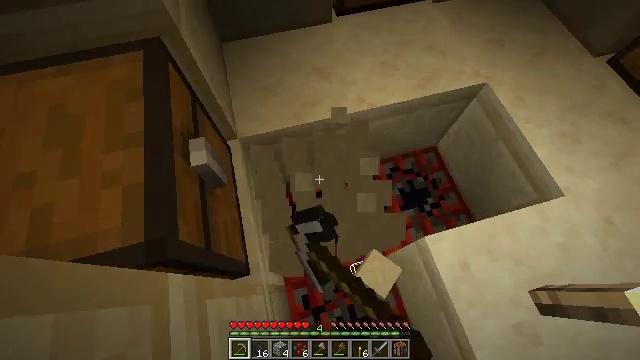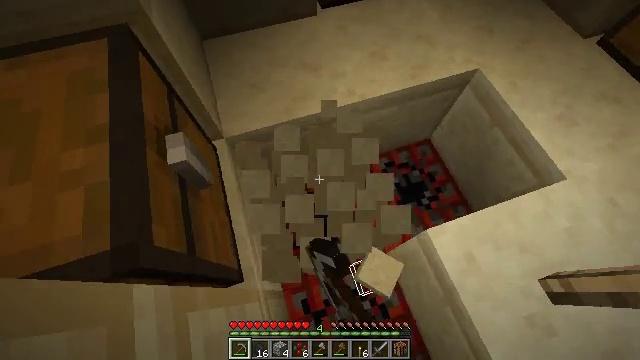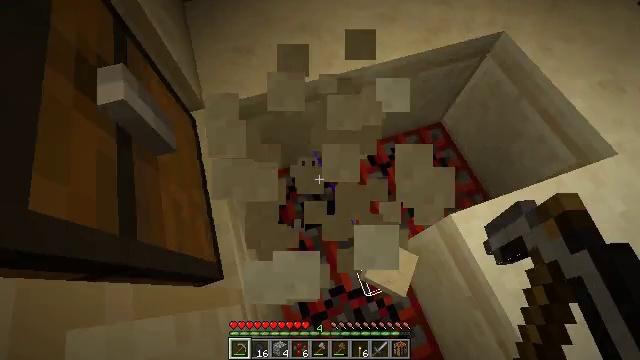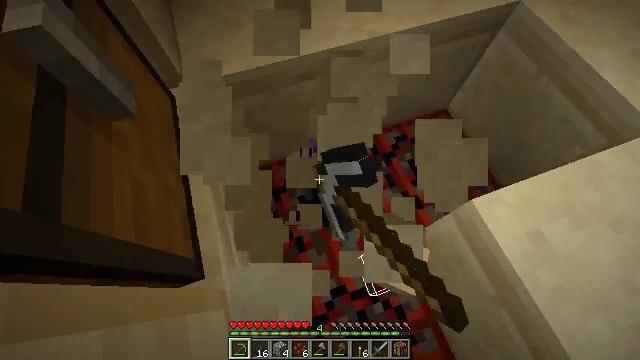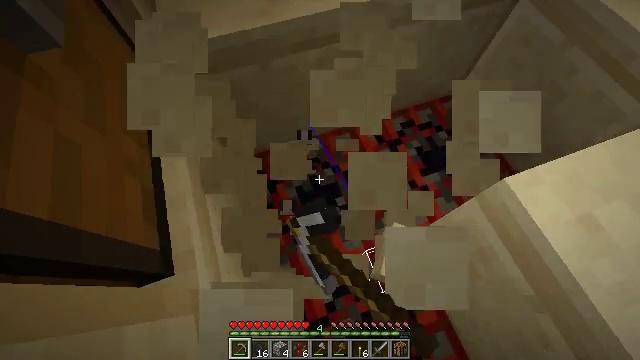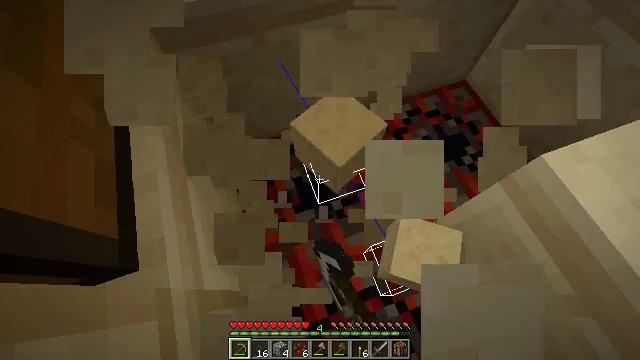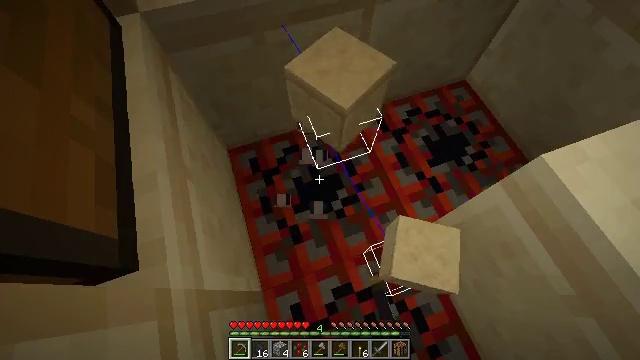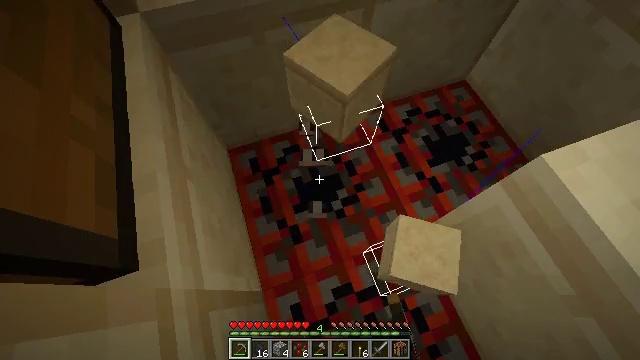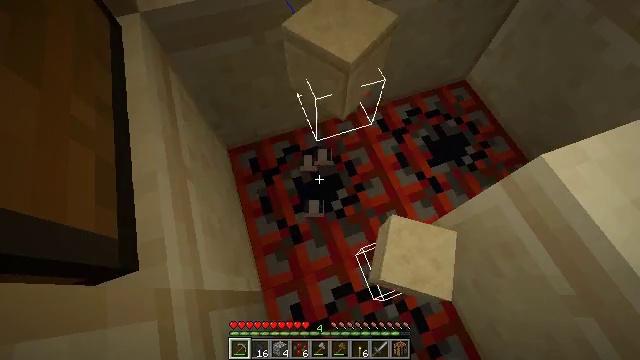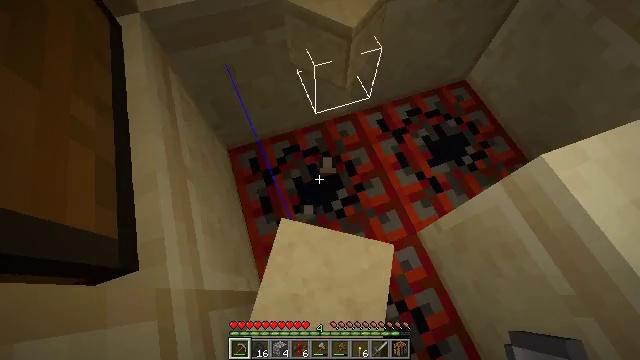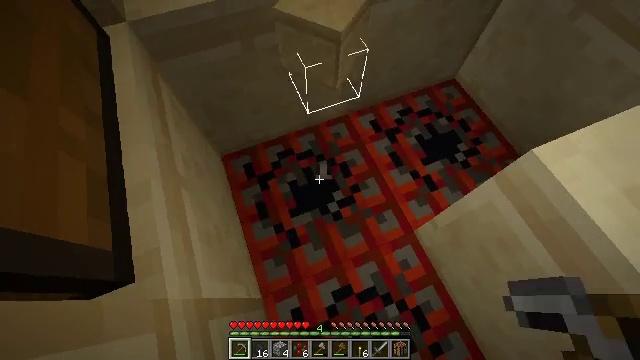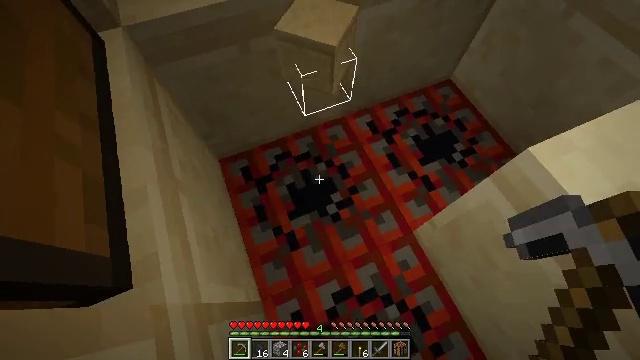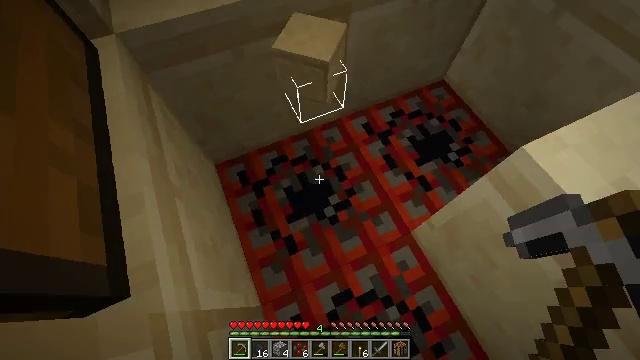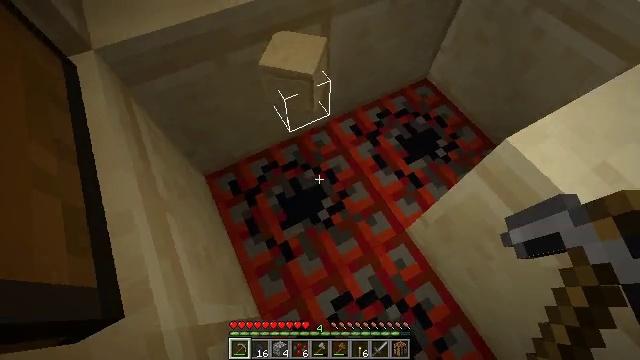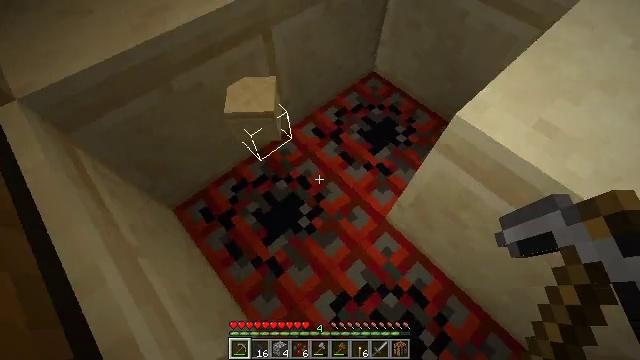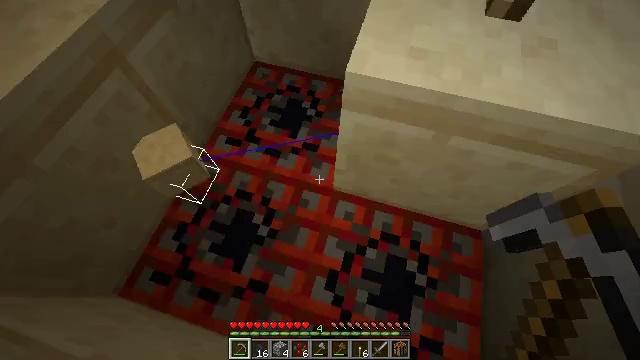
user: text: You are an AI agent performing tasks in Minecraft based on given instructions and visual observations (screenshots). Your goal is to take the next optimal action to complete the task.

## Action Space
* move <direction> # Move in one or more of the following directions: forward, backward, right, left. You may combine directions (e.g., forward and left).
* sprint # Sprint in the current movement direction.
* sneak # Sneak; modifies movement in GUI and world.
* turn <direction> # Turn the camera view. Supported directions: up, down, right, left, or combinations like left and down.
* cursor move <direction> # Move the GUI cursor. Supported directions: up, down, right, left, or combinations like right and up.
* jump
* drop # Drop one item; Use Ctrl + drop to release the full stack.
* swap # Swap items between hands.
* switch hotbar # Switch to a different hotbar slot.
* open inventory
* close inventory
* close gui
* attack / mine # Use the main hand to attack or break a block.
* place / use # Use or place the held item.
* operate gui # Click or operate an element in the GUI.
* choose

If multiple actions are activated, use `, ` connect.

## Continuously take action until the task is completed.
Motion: motion action
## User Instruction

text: Break the cut sandstone block.
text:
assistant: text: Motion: turn right, attack / mine
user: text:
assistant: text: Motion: attack / mine
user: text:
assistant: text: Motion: attack / mine
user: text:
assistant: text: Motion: attack / mine
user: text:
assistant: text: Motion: attack / mine
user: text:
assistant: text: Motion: no_op
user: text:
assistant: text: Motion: no_op
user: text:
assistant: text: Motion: no_op
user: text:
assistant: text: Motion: no_op
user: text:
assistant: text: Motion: turn right
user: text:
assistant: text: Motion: turn right
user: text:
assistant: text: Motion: turn right
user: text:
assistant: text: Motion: turn right
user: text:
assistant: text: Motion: turn right and up
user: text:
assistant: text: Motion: turn right and down
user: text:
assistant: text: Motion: turn right and up
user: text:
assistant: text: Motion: turn right and up
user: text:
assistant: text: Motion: turn right and up
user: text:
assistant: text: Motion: no_op
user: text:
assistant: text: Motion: attack / mine
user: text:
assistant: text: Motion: attack / mine
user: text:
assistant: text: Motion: attack / mine
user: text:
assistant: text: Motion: attack / mine
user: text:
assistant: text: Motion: attack / mine
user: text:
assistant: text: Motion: attack / mine
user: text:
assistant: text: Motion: attack / mine
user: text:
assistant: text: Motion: attack / mine
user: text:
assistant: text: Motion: no_op
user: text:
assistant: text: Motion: no_op
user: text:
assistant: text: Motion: no_op